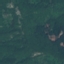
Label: Forest